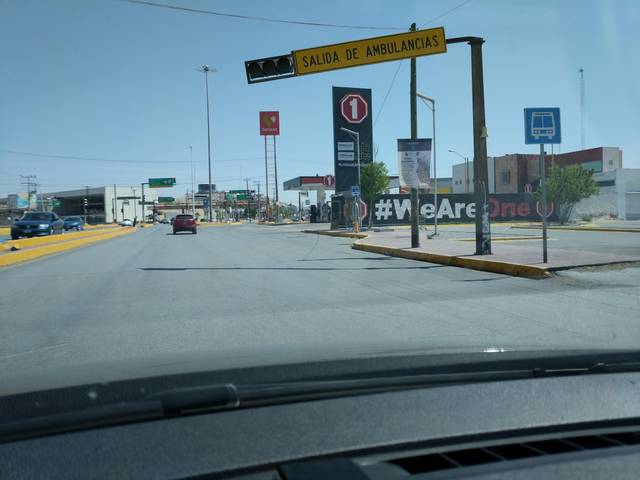
Region: Mexico
Coordinates: 25.554, -103.508